Question: I've followed the advice of countless other tutorials for changing the background color of a JFrame, but I haven't any luck. Here's my code for initializing and creating a frame
'''
package frameTests;
import javax.swing.*;
import java.awt.*;
@SuppressWarnings("serial")
public class Foo extends JPanel {
public static void frameInit(Foo foobar){
// window initialization
JFrame frame = new JFrame("Spaceship Defenders!");
frame.add(foobar);
frame.setDefaultCloseOperation(JFrame.EXIT_ON_CLOSE);
frame.getContentPane().setBackground(Color.black);
frame.setSize(500,500);
frame.setVisible(true);
frame.setLocationRelativeTo(null);// center frame in screen.
}
public static void main(String[] args) throws InterruptedException{
Foo bar = new Foo();
frameInit(bar);
}
}
'''

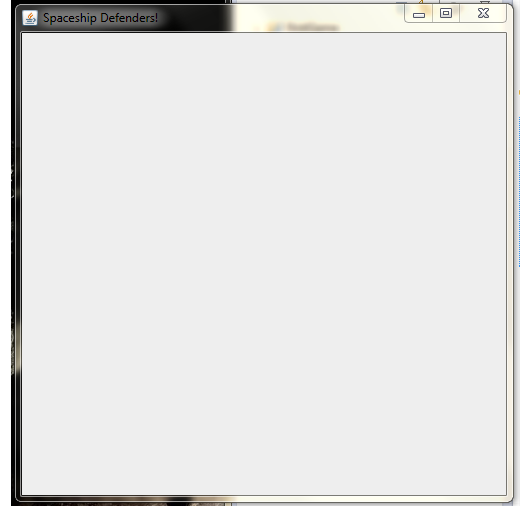
Answer: Your panel 'foobar' is hiding the 'ContentPane'. Either make the panel transparent or set the color of the panel itself to <URL>
'''
foobar.setOpaque(false);
'''